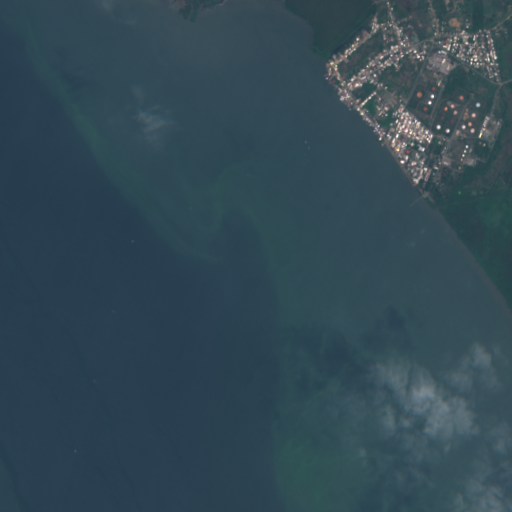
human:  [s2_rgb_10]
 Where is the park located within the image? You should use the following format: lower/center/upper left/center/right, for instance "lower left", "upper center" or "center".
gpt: The park is located in the upper right of the image.
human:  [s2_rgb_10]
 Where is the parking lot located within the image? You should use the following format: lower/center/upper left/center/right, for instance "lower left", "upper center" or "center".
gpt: The parking lot is located in the upper right of the image.
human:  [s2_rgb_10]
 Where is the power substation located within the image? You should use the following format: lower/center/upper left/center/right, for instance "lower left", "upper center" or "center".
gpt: The power substation is located in the upper right of the image.
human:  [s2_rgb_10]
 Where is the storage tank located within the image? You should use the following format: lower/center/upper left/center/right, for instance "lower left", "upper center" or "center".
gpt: The storage tank is located in the upper right of the image.
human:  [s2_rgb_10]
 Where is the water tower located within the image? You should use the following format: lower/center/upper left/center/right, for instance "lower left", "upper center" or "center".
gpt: The water tower is located in the upper right of the image.
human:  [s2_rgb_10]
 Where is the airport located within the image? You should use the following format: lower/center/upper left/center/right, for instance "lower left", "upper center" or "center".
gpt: There is no airport in the image.